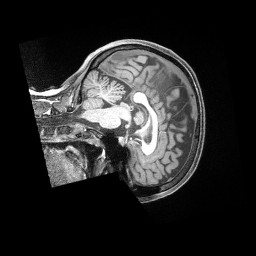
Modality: T1w
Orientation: sagittal
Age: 38
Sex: female
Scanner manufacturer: siemens
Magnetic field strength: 3 T
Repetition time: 2 s
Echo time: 0.00211 s